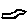
Label: bird